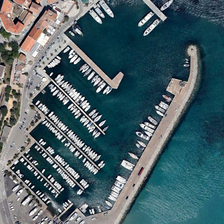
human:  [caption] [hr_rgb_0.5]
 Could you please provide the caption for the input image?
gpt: many boats are in a port near some buildings and green trees .

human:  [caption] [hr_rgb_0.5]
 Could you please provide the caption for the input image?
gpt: many boats are in a port near some buildings and green trees .

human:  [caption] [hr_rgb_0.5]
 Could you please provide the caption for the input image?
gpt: many boats are in a port near some buildings and green trees .

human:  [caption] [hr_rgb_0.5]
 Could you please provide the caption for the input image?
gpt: many boats are in a port near some buildings and green trees .

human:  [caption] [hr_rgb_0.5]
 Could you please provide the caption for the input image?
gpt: many boats are in a port near some buildings and green trees .